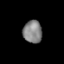
Tissue: lung
Cell type: T cells
Senescence score: 0.2223
Nuclear area (px): 419
Mean DAPI intensity: 131.267